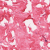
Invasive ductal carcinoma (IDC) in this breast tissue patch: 0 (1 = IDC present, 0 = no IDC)